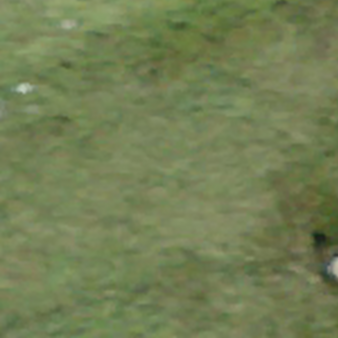
Label: other